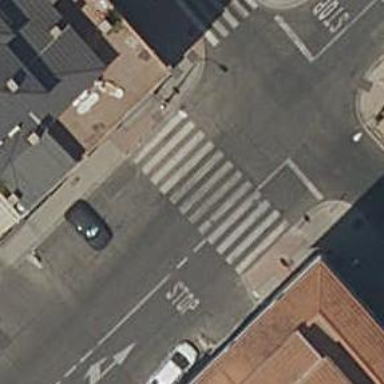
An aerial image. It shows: Marked road crossing.